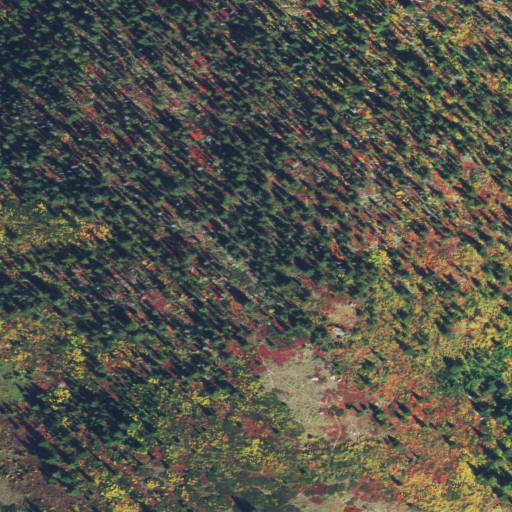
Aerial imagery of ridge(s) in Idaho named Glover Ridge containing evergreen forest and shrub